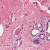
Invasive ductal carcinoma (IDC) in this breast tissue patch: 0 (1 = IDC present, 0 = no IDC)